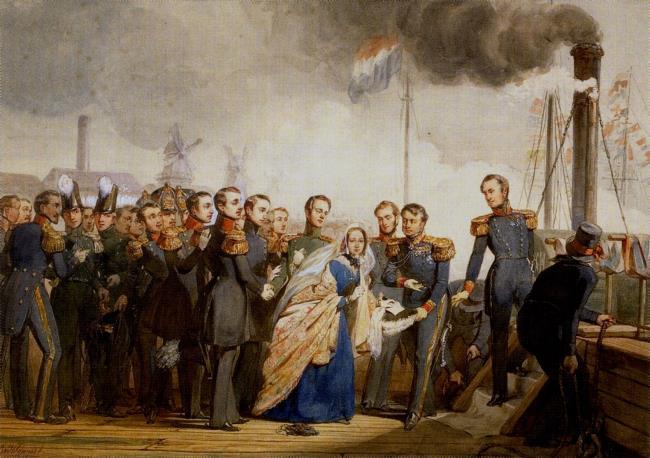
Title: The departure of Sophie van Oranje-Nassau (1824-1897) and Karel Alexander van Saksen-eimar (1818-1901) from 's Rijkswerf at Rotterdam to Weimar, 15 October 1842
Artist: Willem Hendrik Schmidt
Earliest date: 1842
Latest date: 1842
Genre: drawing
Iconography: Pomander
Keywords: group portrait more than 10 people, national history, princess, letter in the hand, officer, uniform, veil, shawl, harbor, steamship, chimney, mill